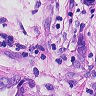
Metastatic tissue present: yes